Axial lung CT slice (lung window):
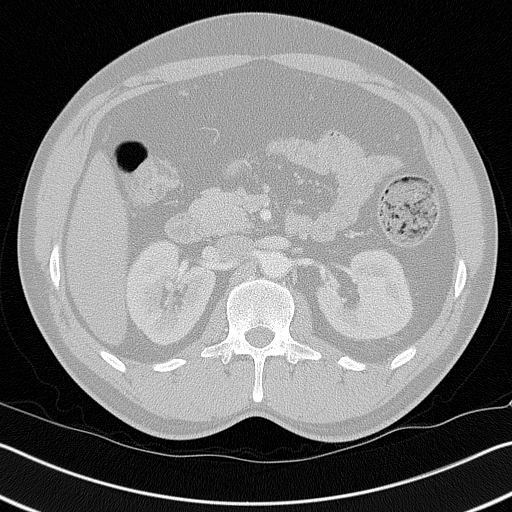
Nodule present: no